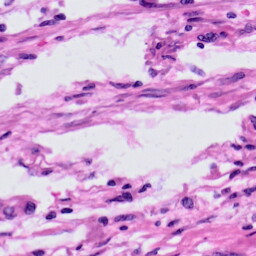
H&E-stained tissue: Skin